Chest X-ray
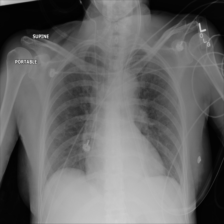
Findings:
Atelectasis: negative
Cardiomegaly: negative
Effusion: negative
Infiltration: positive
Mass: negative
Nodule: negative
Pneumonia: negative
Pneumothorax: negative
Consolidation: negative
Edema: negative
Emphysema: negative
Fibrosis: negative
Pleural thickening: negative
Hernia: negative